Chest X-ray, PA view. Patient: 43 years old, sex F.
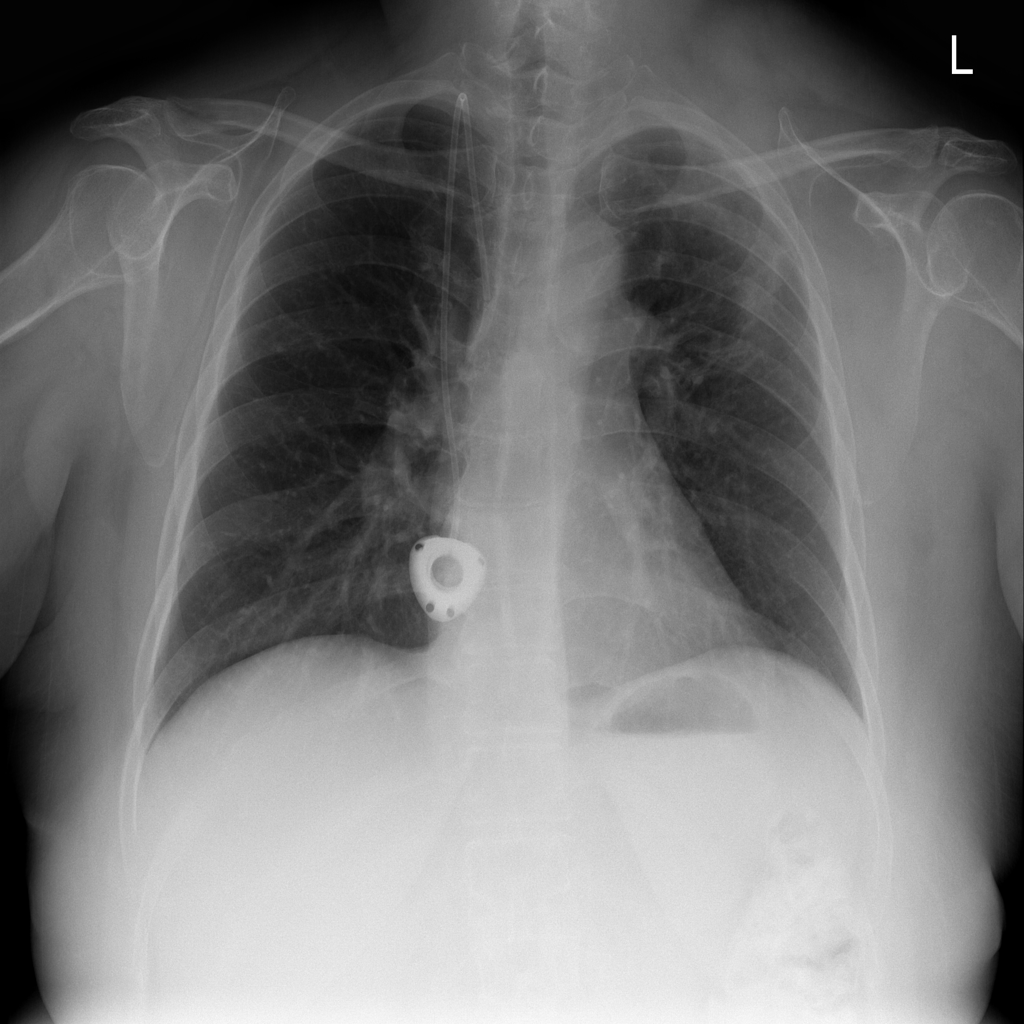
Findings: Infiltration